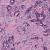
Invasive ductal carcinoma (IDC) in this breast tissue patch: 1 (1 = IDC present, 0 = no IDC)